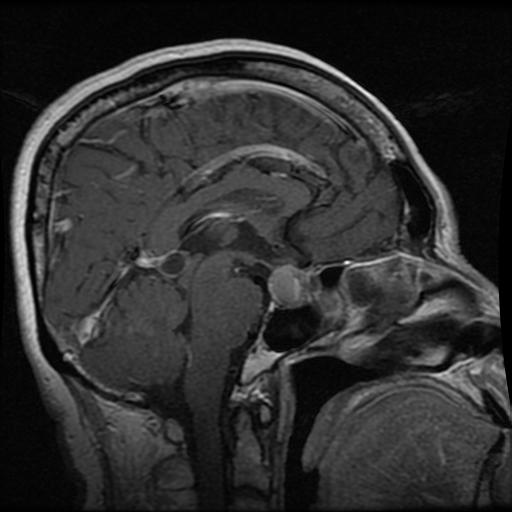
Label: pituitary